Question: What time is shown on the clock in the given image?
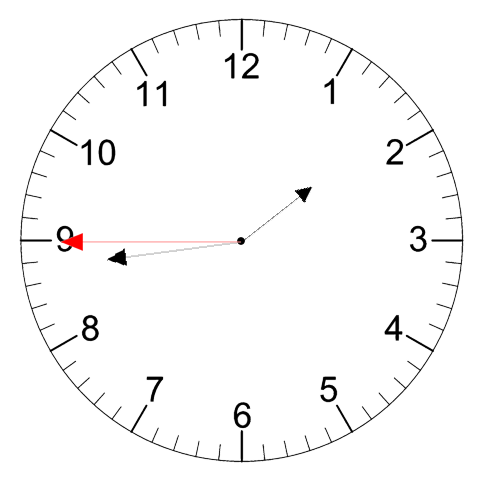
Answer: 01:43:45